Question: I need to draw a watermark string on image with double line fonts. The font should be configurable, but the character should always be drawn using double lines. I'm attaching a image what the result image should look like:

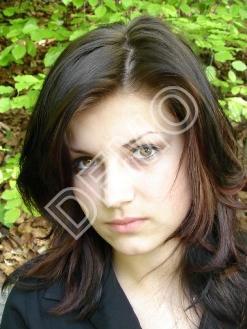
Answer: You can get this by transforming text into a path and draw the path with a partially transparent pen. The core api to use is Graphics.AddText(). Here is a sample method that uses it:
'''
public static Bitmap Watermark(Image srce, string text, Font font, float angle) {
Bitmap dest = new Bitmap(srce);
var color = Color.FromArgb(120, Color.White);
using (var gr = Graphics.FromImage(dest))
using (var gp = new GraphicsPath())
using (var pen = new Pen(color, 5)) {
var sf = new StringFormat();
sf.LineAlignment = sf.Alignment = StringAlignment.Center;
gp.AddString(text, font.FontFamily, (int)font.Style, font.SizeInPoints,
new Rectangle(-dest.Width/2, -dest.Height/2, dest.Width, dest.Height),
sf);
gr.TranslateTransform(dest.Width / 2, dest.Height / 2);
gr.RotateTransform(-angle);
gr.DrawPath(pen, gp);
}
return dest;
}
'''
Sample usage:
'''
using (var bmp = Properties.Resources.Penguins)
using (var font = new Font(new FontFamily("Arial"), 144)) {
pictureBox1.Image = Watermark(bmp, "DEMO", font, 45);
}
'''
Which produces: